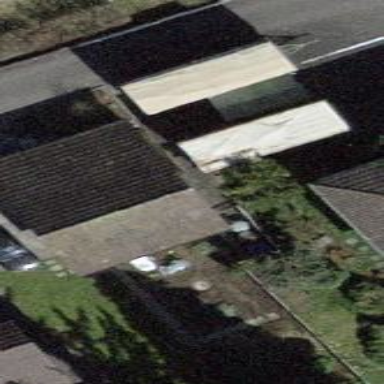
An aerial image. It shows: Building with tile roof.